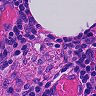
Metastatic tissue present: no